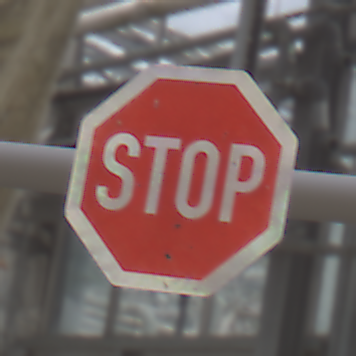
Verkehrszeichen: Stop
Umgebung: Roofed, Special
Tageszeit: Midday
Wetter: Overcast
Licht: Natural
Jahreszeit: NotSpecified
Kontrast: LowContrast